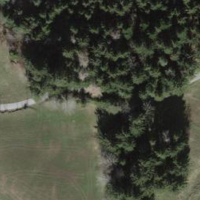
EUNIS habitat code: 43
Species observed at this site:
Euphorbia cyparissias